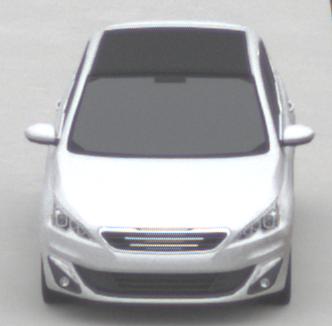
Make: Peugeot
Model: 308 VTi 82
Detailed model: 308 (II)
Model produced from: 2013/09
Model produced until: 2014/11
Doors: 5
Color: white
Road condition: dry road
Daytime: midday
Contrast: low contrast